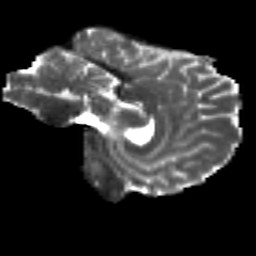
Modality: T2w
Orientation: sagittal
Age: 25
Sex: male
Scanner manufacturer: siemens
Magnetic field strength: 3 T
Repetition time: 8.8 s
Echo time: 0.085 s